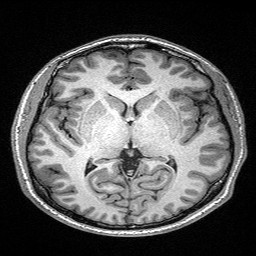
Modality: T1w
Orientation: coronal
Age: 22
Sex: male
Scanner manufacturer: siemens
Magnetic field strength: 3 T
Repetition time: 2.4 s
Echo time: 0.03 s